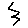
Label: zigzag